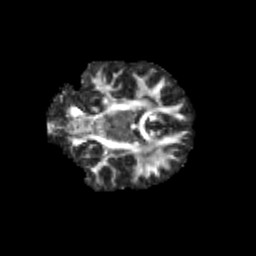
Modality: FA
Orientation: coronal
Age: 11
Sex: male
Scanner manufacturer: siemens
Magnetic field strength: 3 T
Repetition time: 3.8 s
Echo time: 0.07 s